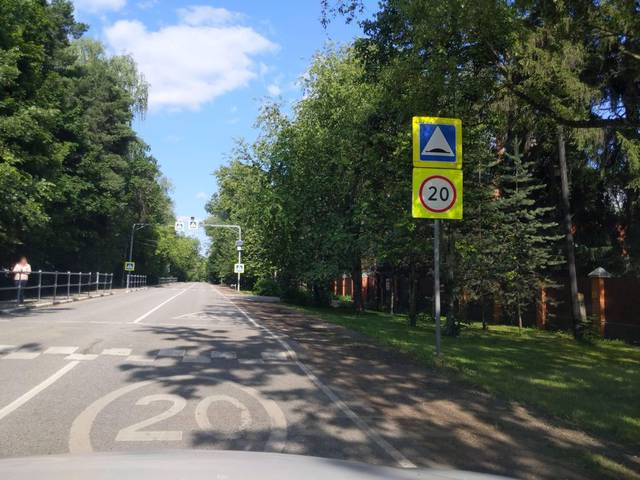
Region: Russia
Coordinates: 55.975, 37.823